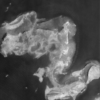
Label: not_dusty